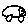
Label: car